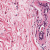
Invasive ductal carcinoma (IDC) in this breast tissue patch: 0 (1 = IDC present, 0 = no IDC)